Field crop: maize
Growth stage: 1
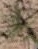
Species: salsola